Question: I have searched the web, but I cannot find the answer. Hope someone help me
out.
In my page, the right column is push down under the left column because the
width problem. Is that any way I don't need to change the width for all
element? I means let the right column is overlap the div which class is
wrapper?
There is my html page:
'''
<!DOCTYPE html PUBLIC "-//W3C//DTD HTML 4.01//EN">
<html>
<head>
<title>My first styled page</title>
<style type="text/css">
body {
color: purple;
}
div.wrapper {
width: 80%;
border-style:solid;
border-color:black;
}
div.one {
width: 300px;
float: left;
height: 300px;
border-style:solid;
border-color: #0000ff;
}
div.two {
width: 1024px;
border-style:solid;
border-color:yellow ;
}
</style>
</head>
<body>
<div class="wrapper">
<div class="one">The left column</div>
<div class="two">The right column</div>
</div>
?
</body>
'''
there is the screen shot of my page:

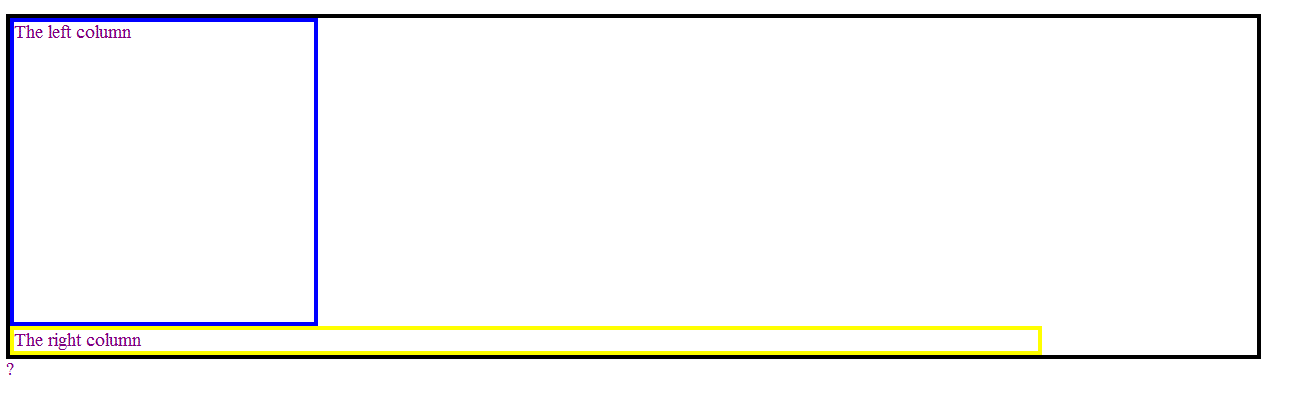
Answer: '''
<!DOCTYPE HTML>
<html>
<head>
<title>My first styled page</title>
<style type="text/css">
body {
color:purple;
}
div.wrapper {
width:80%;
float:left;
border-style:solid;
border-color:black;
}
div.one {
width:45%;
float:left;
height:300px;
border:1px solid blue;
}
div.two {
width:45%;
float:right;
border:1px solid yellow;
}
</style>
</head>
<body>
<div class="wrapper">
<div class="one">The left column</div>
<div class="two">The right column</div>
</div>
</body>
</html>
'''